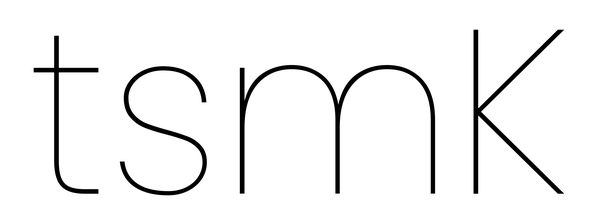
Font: Poppins-Thin